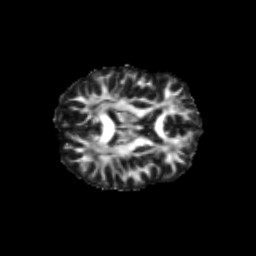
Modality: FA
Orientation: axial
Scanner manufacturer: siemens
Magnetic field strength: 3 T
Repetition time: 9.2 s
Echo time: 0.084 s